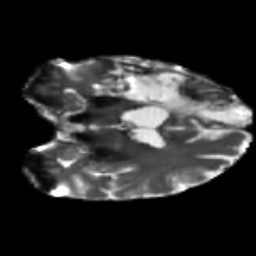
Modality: T2w
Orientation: coronal
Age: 49
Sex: male
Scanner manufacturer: siemens
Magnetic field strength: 3 T
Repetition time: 5.47 s
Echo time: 0.0854 s